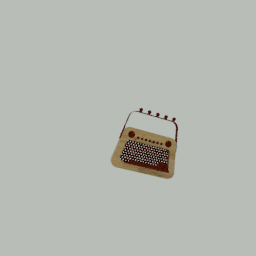
Label: appliances